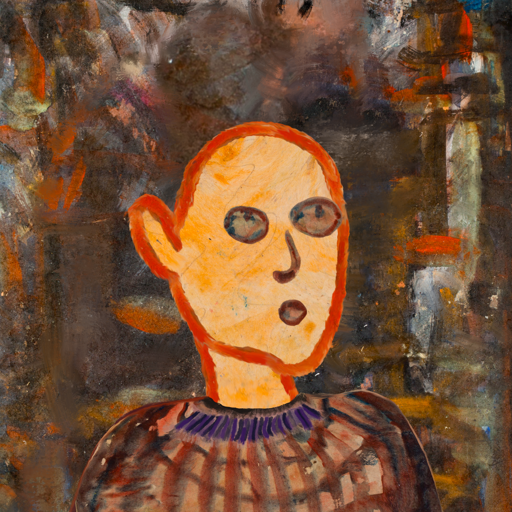
Background: GypsyQueen, Head And Neck Side: Experience, Face Side: Orphan, Bust: Orphan, Hair Side: Blank, Head Accessory: Blank, Second Necklace: Blank, Necklace: HillGirl, Baby: Blank